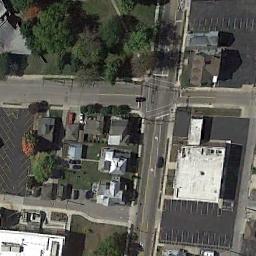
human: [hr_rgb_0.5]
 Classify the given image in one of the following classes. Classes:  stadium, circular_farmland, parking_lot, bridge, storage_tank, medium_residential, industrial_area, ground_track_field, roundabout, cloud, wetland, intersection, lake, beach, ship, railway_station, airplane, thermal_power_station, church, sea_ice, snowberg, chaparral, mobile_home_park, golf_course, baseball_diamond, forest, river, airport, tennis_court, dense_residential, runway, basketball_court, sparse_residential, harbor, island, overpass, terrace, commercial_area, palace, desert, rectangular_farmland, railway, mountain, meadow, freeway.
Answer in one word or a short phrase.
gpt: intersection